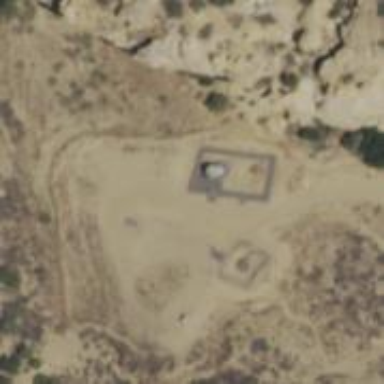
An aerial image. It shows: Storage tank with man-made structure.